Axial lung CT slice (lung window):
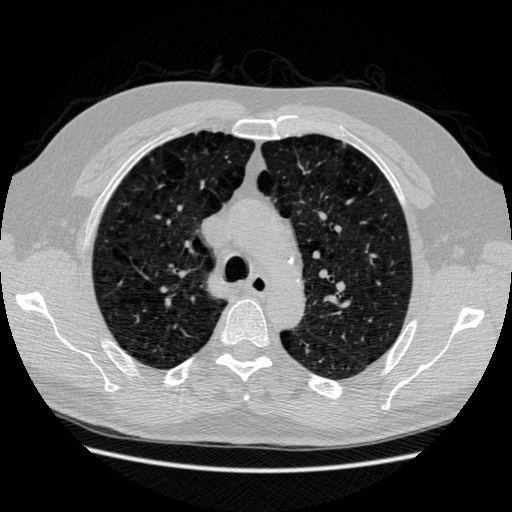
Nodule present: no